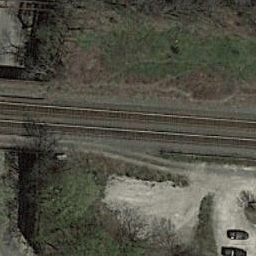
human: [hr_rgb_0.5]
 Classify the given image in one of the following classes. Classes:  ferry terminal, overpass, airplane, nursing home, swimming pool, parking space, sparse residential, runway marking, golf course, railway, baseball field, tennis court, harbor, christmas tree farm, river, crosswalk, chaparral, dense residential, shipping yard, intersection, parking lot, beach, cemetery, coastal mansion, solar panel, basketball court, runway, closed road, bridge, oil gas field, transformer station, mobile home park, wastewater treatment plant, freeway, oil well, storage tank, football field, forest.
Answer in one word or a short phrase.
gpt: railway